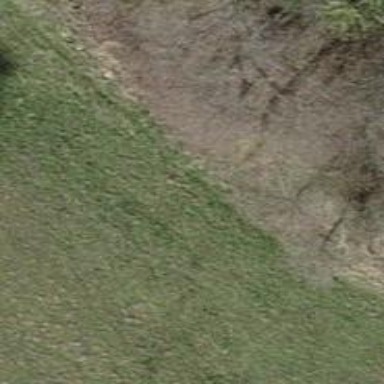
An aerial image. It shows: Dirt path.